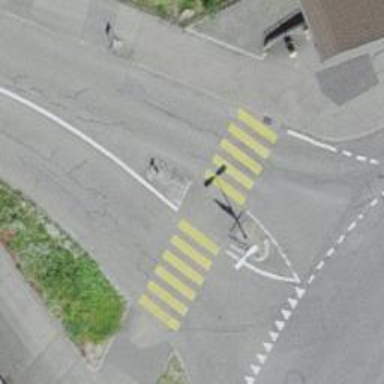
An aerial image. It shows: Zebra crossing on the road.